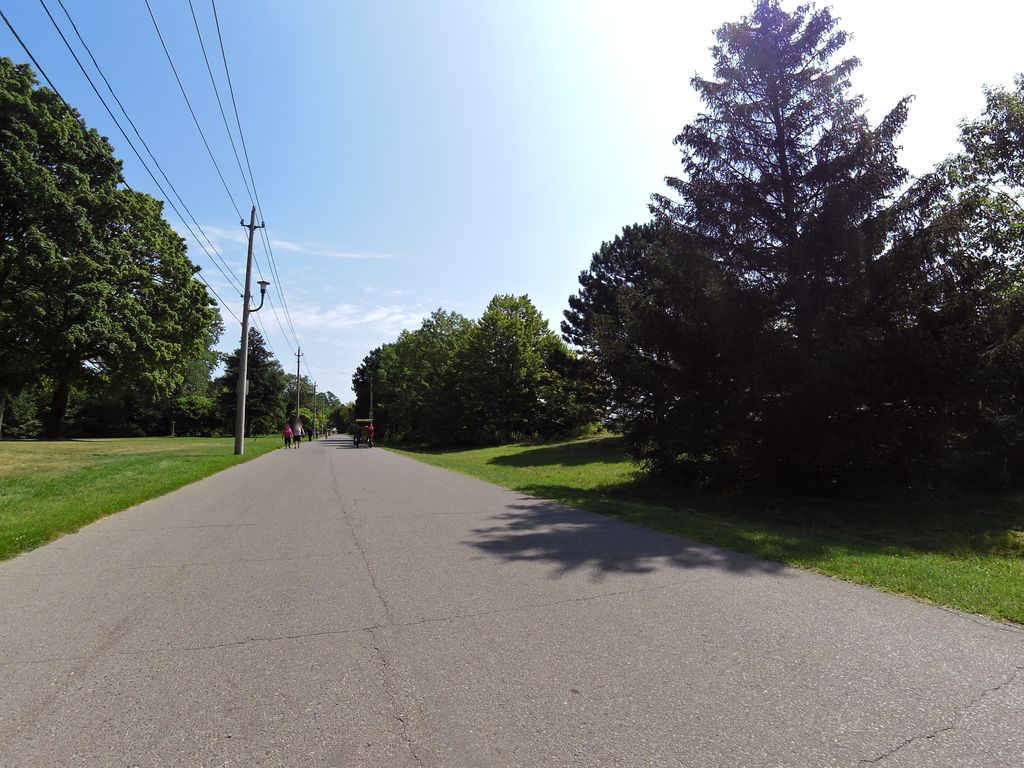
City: toronto